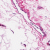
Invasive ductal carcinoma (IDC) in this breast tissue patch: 0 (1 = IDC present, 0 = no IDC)